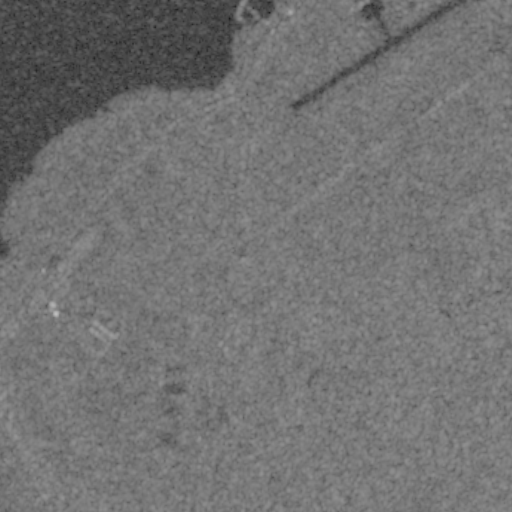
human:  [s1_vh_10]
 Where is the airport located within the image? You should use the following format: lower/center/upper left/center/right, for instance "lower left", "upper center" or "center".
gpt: The airport is located in the upper right of the image.
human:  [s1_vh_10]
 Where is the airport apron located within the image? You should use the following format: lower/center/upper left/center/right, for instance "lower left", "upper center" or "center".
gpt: The airport apron is located in the upper right of the image.
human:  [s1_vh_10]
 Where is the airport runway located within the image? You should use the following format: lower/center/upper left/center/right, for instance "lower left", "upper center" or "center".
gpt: The airport runway is located in the upper right of the image.
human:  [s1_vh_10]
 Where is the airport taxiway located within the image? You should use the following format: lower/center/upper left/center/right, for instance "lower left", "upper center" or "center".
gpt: The airport taxiway is located in the upper right of the image.
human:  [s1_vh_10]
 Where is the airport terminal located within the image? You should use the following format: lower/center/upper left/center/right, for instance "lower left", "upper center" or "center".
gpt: The airport terminal is located in the upper right of the image.
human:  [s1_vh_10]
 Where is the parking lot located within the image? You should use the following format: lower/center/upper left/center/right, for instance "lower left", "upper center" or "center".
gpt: The parking lot is located in the center left of the image.
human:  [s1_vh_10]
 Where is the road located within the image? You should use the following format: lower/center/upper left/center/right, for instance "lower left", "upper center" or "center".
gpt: There is no road in the image.

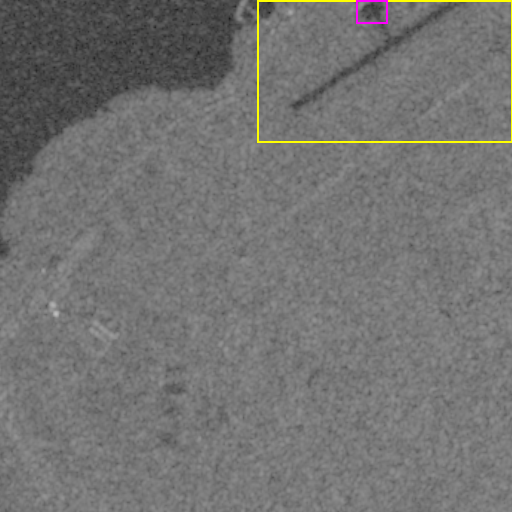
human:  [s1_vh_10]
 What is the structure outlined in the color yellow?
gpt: The structure outlined in yellow is an airport.
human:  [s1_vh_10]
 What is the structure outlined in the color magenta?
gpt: The structure outlined in magenta is an airport apron.
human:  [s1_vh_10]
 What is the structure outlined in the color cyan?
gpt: There is no cyan outline.